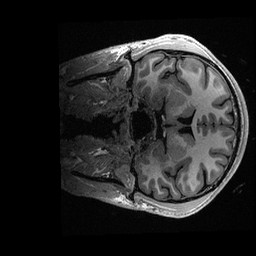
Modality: T1w
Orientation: coronal
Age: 21
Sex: male
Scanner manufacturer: ge
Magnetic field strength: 3 T
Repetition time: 0.006952 s
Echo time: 0.00292 s